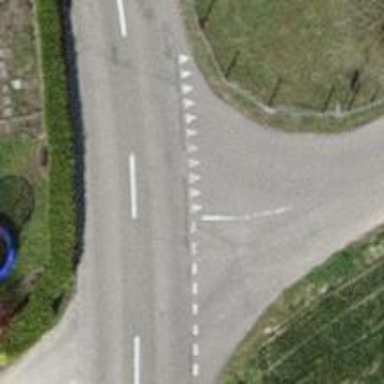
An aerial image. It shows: Road with "give way" sign.